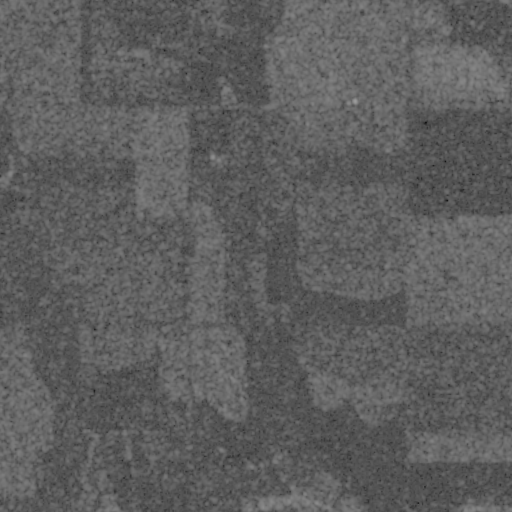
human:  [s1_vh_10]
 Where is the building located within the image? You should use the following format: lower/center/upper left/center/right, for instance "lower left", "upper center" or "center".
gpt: The building is located in the upper right of the image.
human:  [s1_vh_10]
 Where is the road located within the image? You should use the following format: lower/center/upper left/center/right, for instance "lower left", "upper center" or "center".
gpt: There is no road in the image.

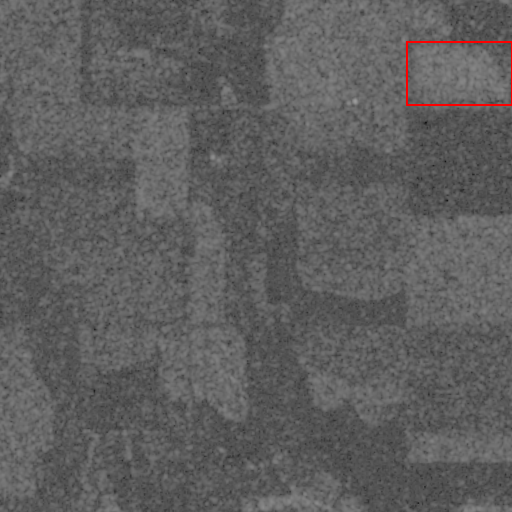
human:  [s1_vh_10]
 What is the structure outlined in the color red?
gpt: The structure outlined in red is a crop field.
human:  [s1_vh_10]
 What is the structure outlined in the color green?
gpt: There is no green outline.